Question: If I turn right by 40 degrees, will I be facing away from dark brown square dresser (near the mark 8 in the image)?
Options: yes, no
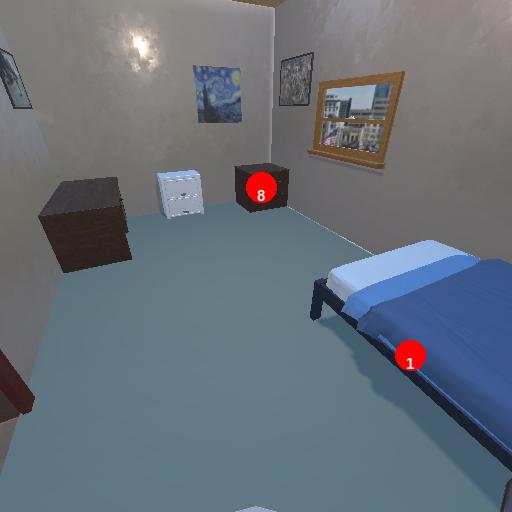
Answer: yes